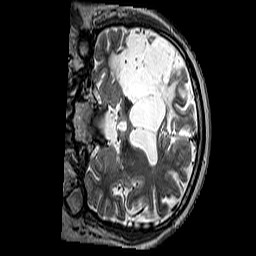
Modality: T2w
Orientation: coronal
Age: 50
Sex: male
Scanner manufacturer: siemens
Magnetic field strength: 3 T
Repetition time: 3.2 s
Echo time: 0.212 s